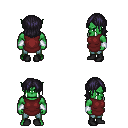
a pixel art fantasy rpg character, male body template, orc, green skin, maroon tunic, teal pants, raven long bangs hairstyle, white cloth bracers, black shoes, four views (front, back, left, right), 2x2 character sprite sheet, small pixel art, hard edges, no anti-aliasing